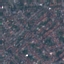
Land use / land cover class: Residential